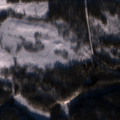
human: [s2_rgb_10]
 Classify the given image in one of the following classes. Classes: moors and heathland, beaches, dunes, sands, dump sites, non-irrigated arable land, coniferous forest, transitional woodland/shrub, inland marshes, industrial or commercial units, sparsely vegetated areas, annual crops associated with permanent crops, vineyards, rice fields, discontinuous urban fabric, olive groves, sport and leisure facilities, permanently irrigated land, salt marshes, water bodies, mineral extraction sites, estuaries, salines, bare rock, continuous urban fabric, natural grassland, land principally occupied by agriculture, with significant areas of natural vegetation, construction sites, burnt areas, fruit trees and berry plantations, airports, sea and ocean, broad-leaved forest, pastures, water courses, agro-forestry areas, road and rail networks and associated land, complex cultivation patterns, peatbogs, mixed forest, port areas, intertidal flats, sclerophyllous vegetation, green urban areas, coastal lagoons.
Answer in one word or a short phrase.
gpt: coniferous forest, transitional woodland/shrub